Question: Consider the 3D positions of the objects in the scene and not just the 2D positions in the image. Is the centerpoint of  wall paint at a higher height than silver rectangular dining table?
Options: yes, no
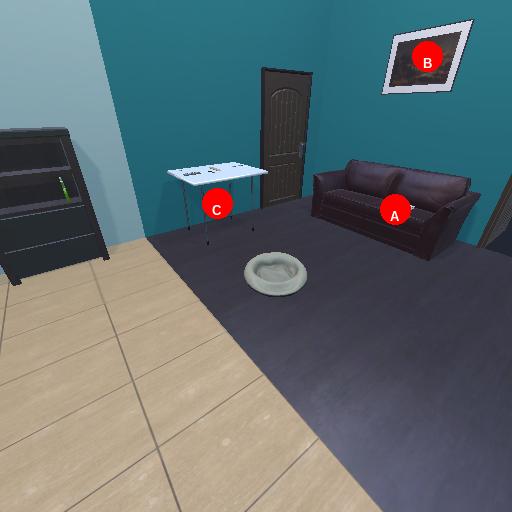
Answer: yes